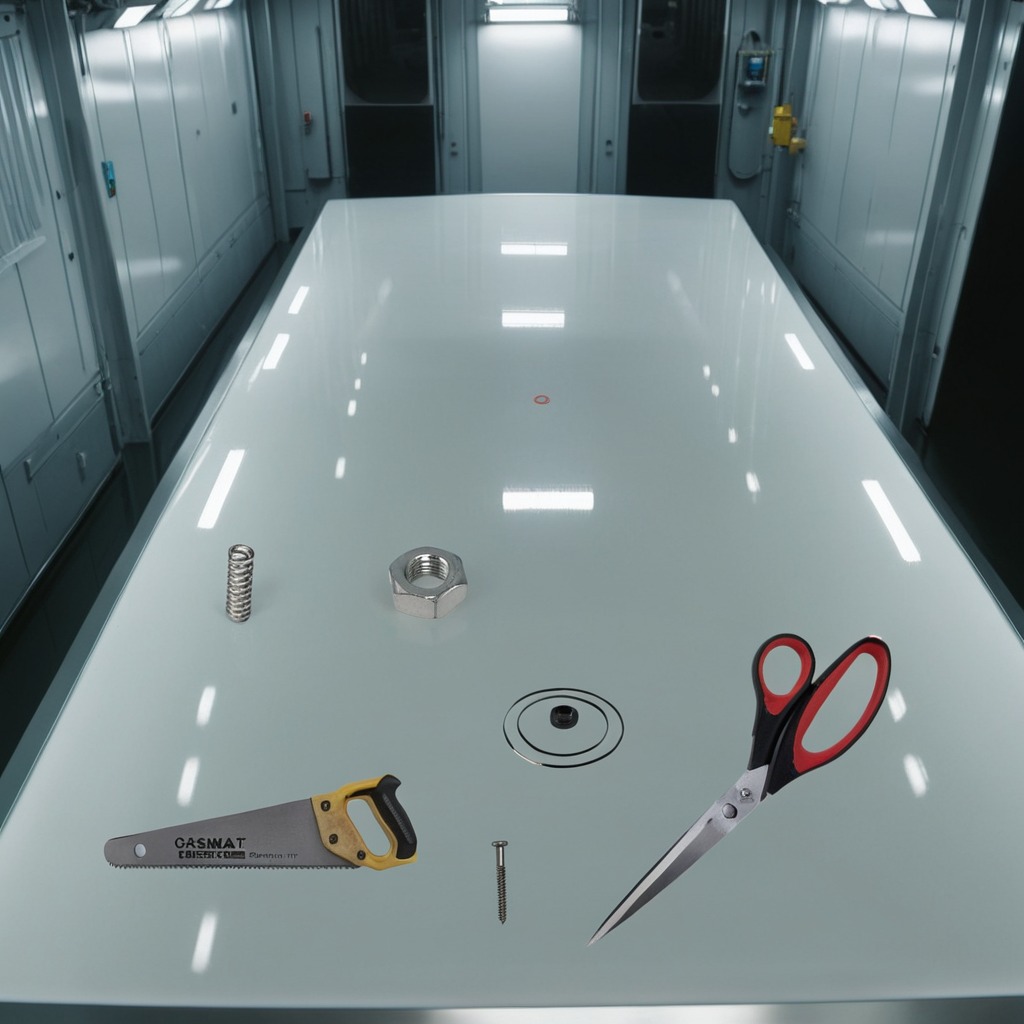
A metal machine screw, a coiled metal spring, a handheld metal saw, a metal nut, and a pair of scissors are lying on a high-gloss table in a ship maintenance bay industrial lighting.